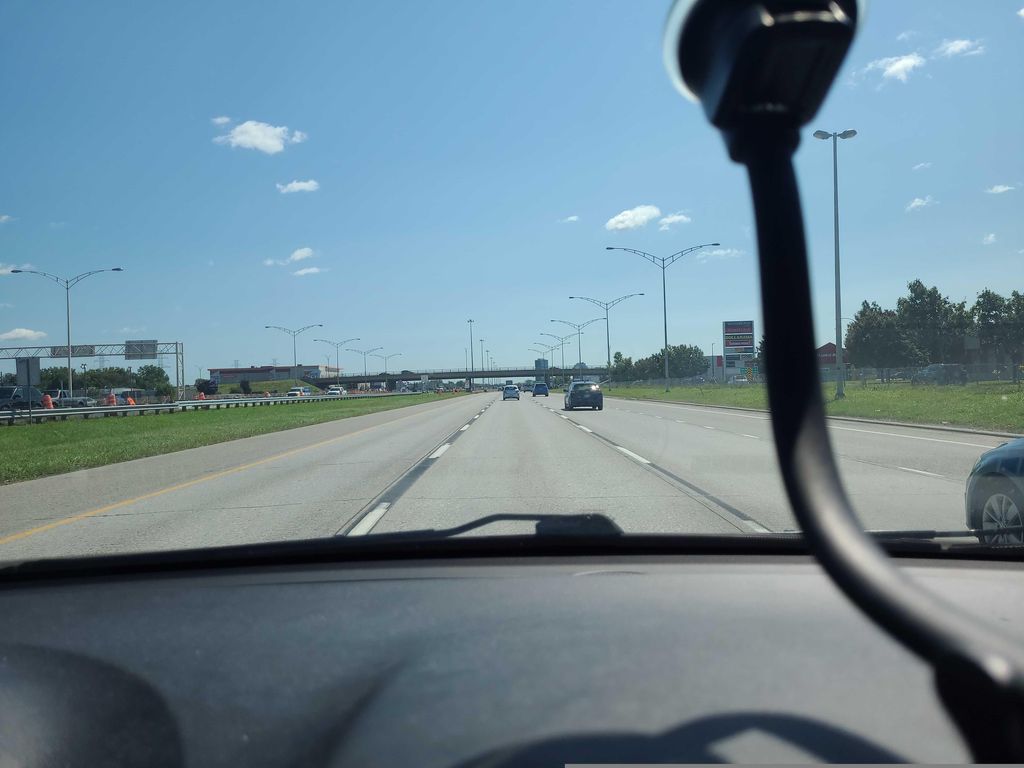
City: montreal